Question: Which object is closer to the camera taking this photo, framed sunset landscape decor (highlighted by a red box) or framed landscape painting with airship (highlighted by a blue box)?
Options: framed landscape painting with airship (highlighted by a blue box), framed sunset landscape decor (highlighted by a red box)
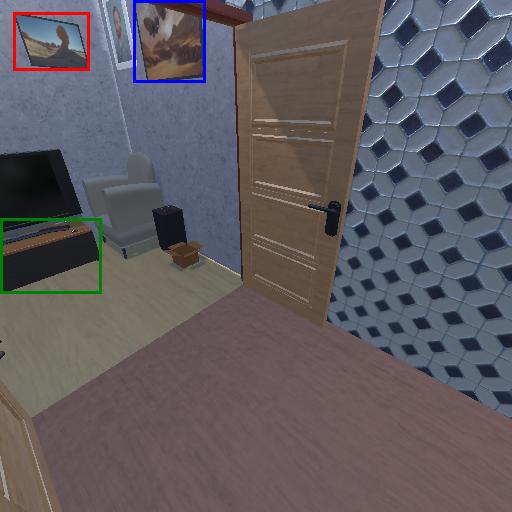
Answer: framed landscape painting with airship (highlighted by a blue box)